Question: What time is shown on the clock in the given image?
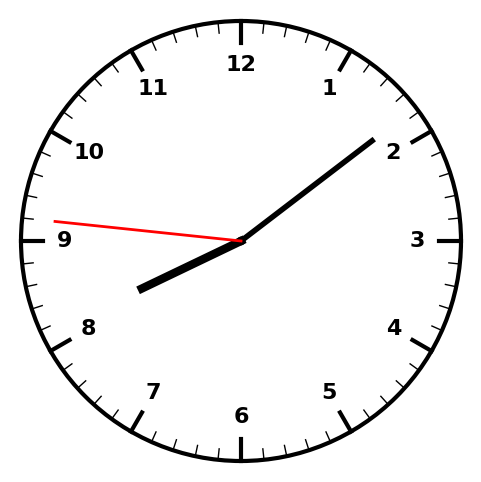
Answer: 08:08:46